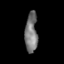
Tissue: skin
Cell type: Myeloid cells
Senescence score: 0.7362
Nuclear area (px): 487
Mean DAPI intensity: 120.207